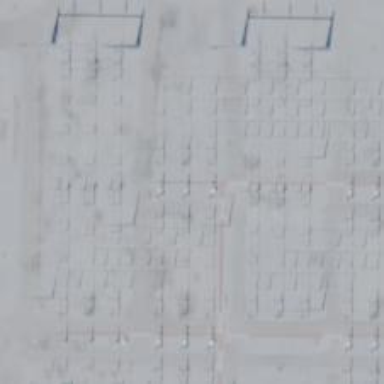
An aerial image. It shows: Switch for power supply.